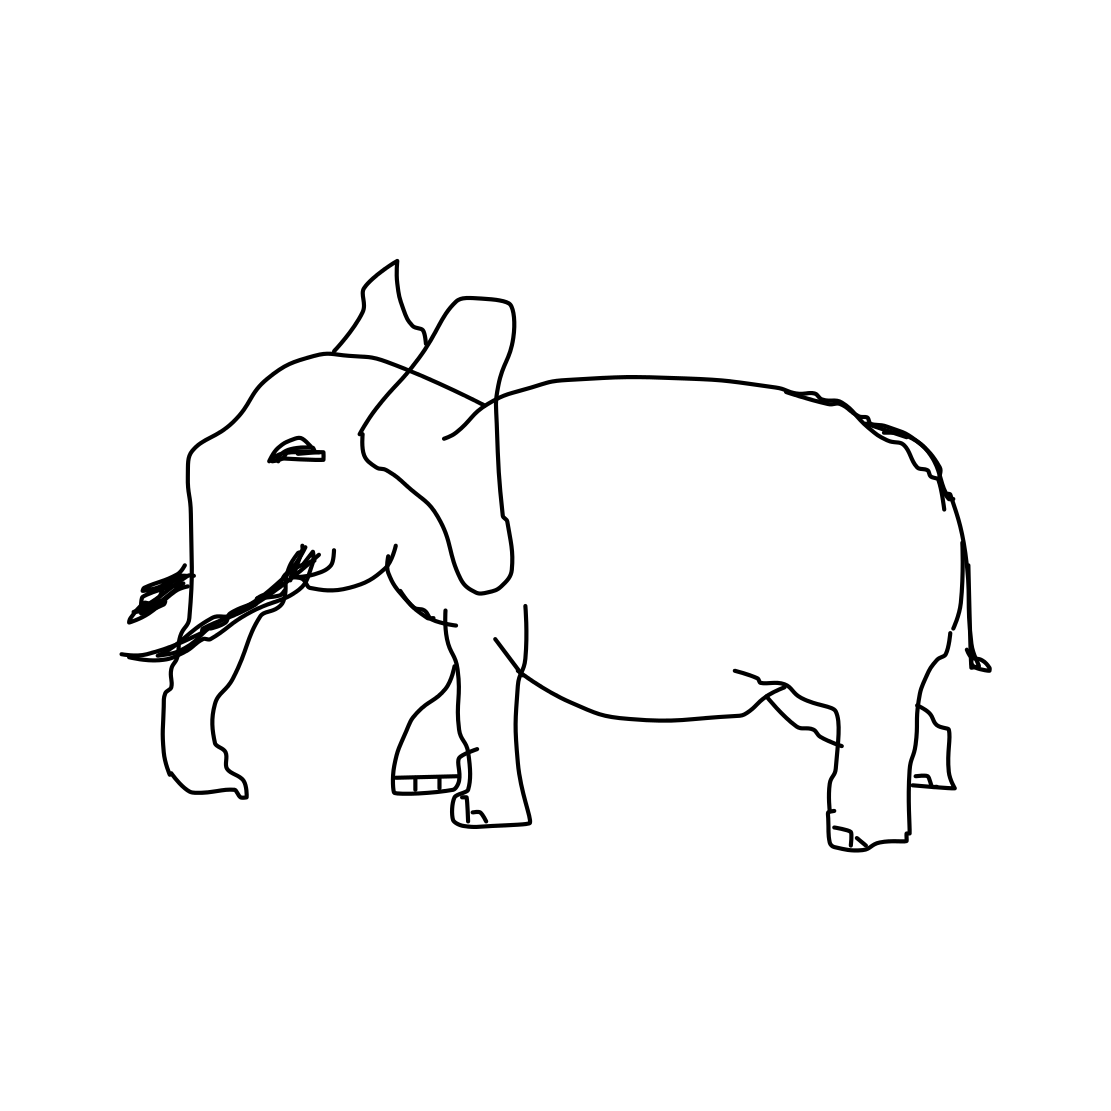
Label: elephant